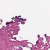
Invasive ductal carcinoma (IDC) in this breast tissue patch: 0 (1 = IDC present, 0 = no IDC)